You are looking at the envelope spectrum of a bearing's vibration signal. The marked vertical lines are the theoretical fault frequencies for the outer race, inner race, rolling elements, and cage. Diagnose the bearing from this image, choosing from: normal, inner_race, outer_race, ball.
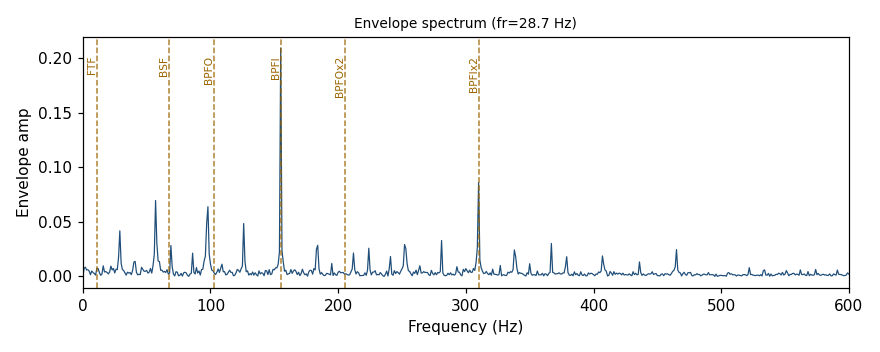
Answer: inner_race